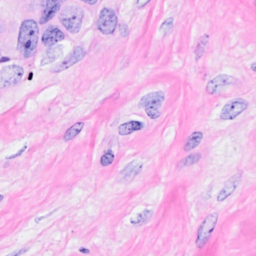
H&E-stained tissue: Breast